Question: This is my code.......
'''
DECLARE @XML AS XML;
SET @XML = CAST('<Session id="ID969138672" realTimeID="<PHONE>">
<VarValues>
<varValue id="ID123" source="Internal" name="DisconnectedBy">VisitorClosedWindow</varValue>
<varValue id="ID1234" source="PreChat" name="email">1234@mail.ru</varValue>
</VarValues>
</Session>
' AS XML)
SELECT
xmlData.Col.value('@id','varchar(max)')
,xmlData.Col.value('@source','varchar(max)')
,xmlData.Col.value('@name','varchar(max)')
FROM @XML.nodes('//Session/VarValues/varValue') xmlData(Col);
'''
This is the output.....

How can I include the actual values of the varValue?
I need to read the values and values as well
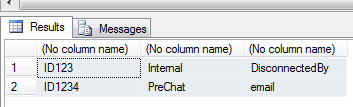
Answer: You can get that by doing this:
'''
xmlData.Col.value('.','varchar(max)')
'''
So the select would be:
'''
SELECT
xmlData.Col.value('@id','varchar(max)')
,xmlData.Col.value('@source','varchar(max)')
,xmlData.Col.value('@name','varchar(max)')
,xmlData.Col.value('.','varchar(max)')
FROM @XML.nodes('//Session/VarValues/varValue') xmlData(Col);
'''